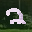
Label: 2